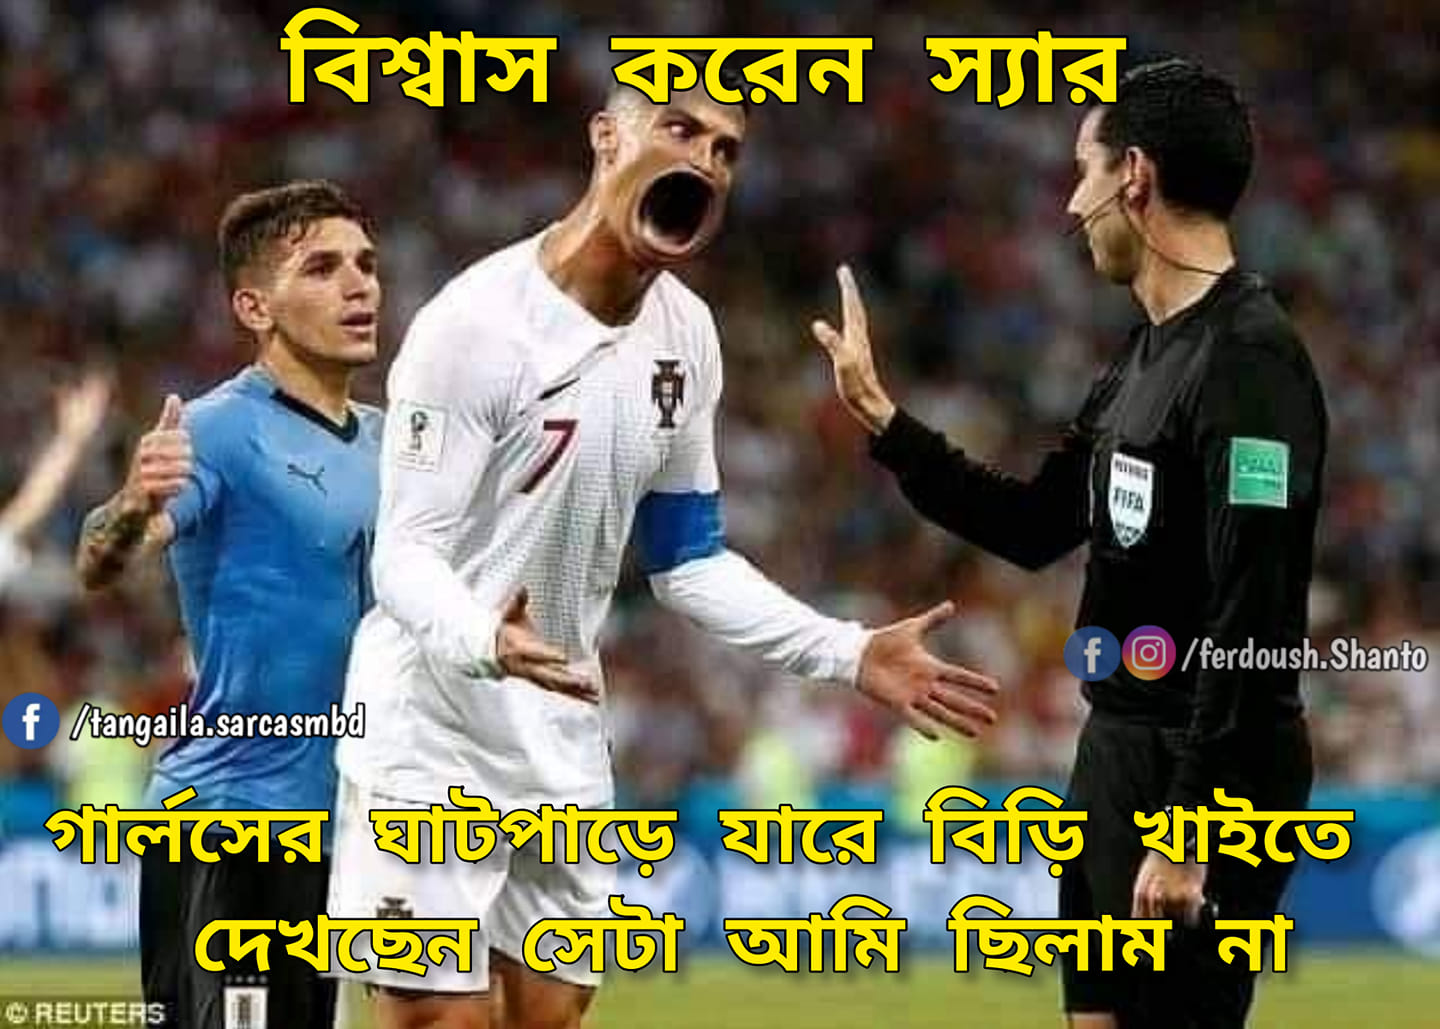
Text: বিশ্বাস করেন স্যার গার্লসের ঘাটপাড়ে যারে বিড়ি খাইতে দেখছেন সেটা আমি ছিলাম না
Label: Non Hate